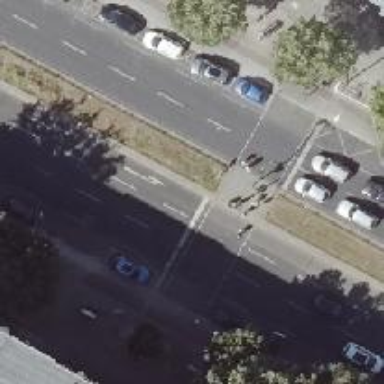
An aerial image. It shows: Road with traffic signals.